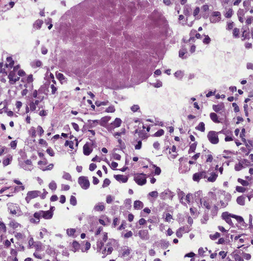
Tumor epithelial tissue: yes
Tumor-associated stroma tissue: no
Normal tissue: no